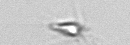
Label: Calciopappus